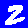
Digit: 2